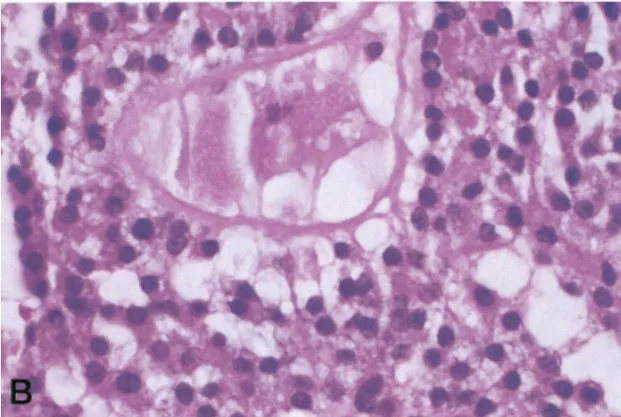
(B) Higher magnification of the putative ovum (hematoxylin and eosin stain; magnification, x250).
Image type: pathology (h&e)